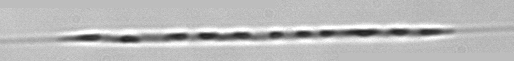
Label: Rhizosolenia